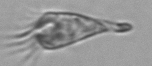
Label: Paratontonia_gracillima